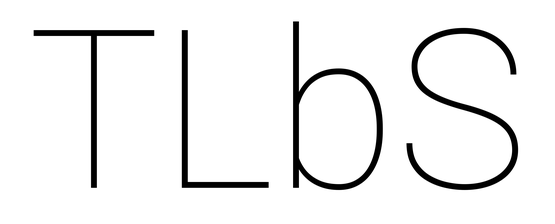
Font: Roboto_Thin